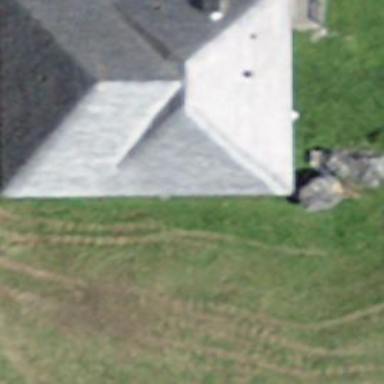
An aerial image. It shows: Farm auxiliary building.